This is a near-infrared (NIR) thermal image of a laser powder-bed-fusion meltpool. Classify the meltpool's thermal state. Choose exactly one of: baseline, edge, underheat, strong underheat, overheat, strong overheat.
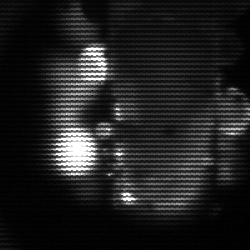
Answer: strong underheat